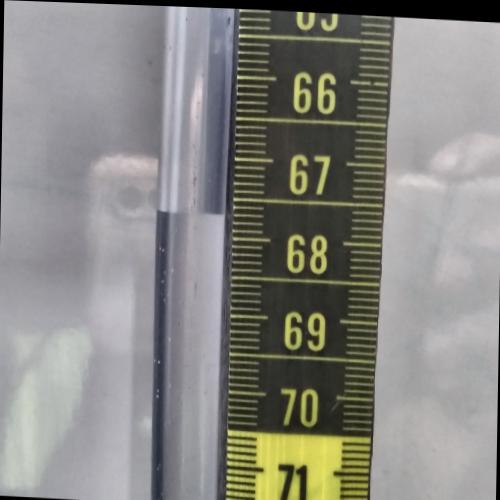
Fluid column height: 67.7 cm